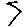
Label: zigzag